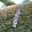
Label: 1